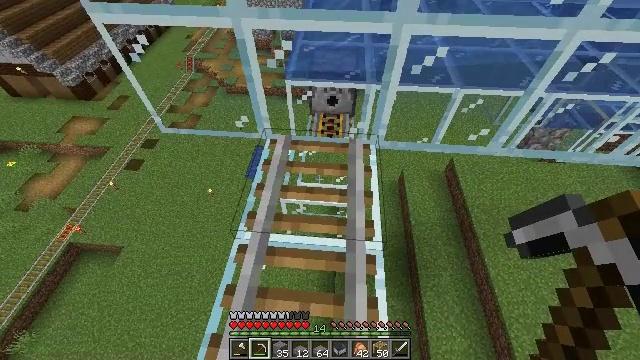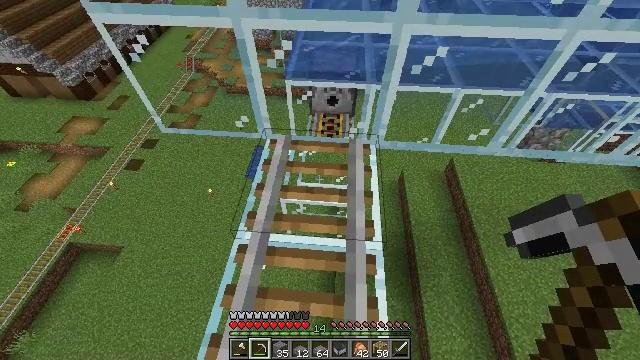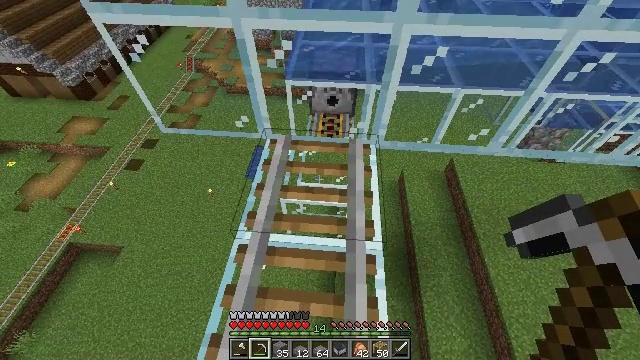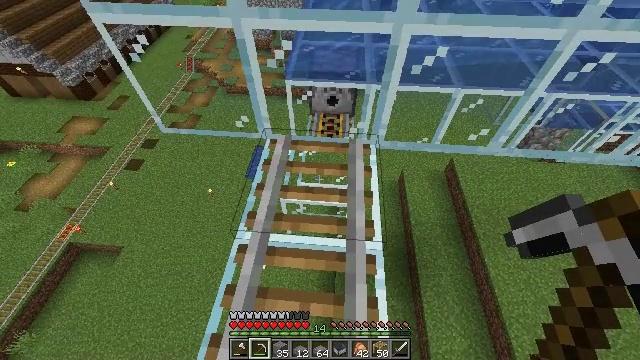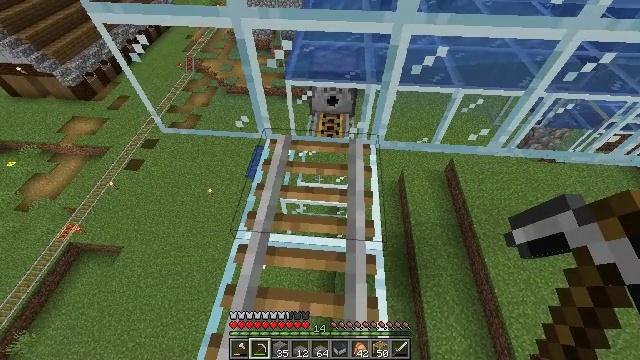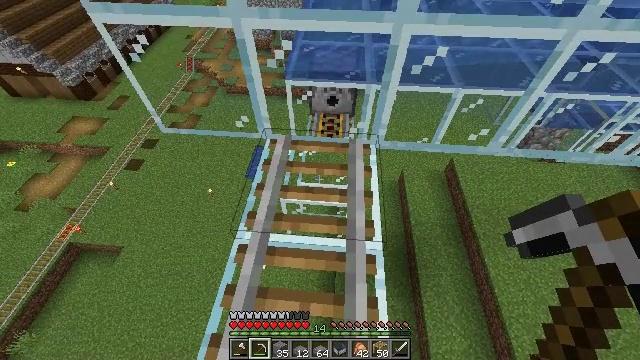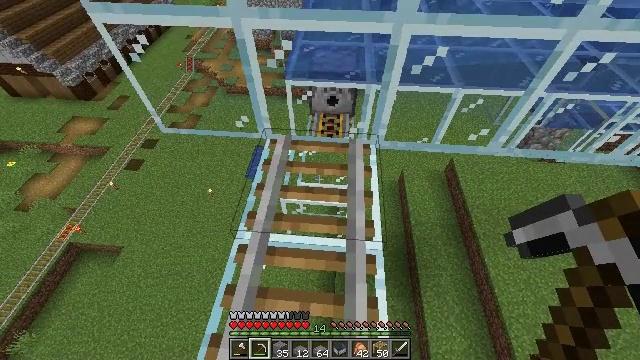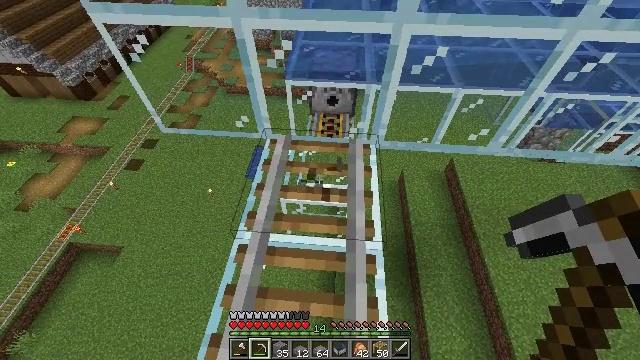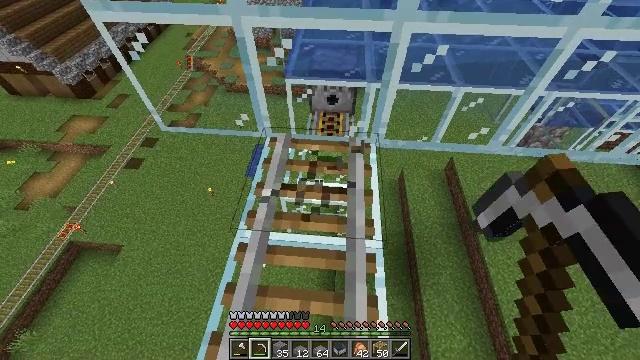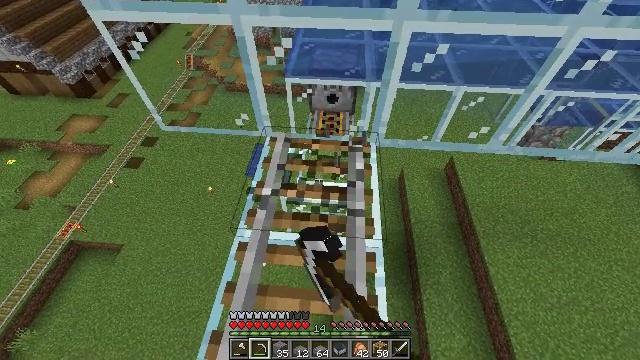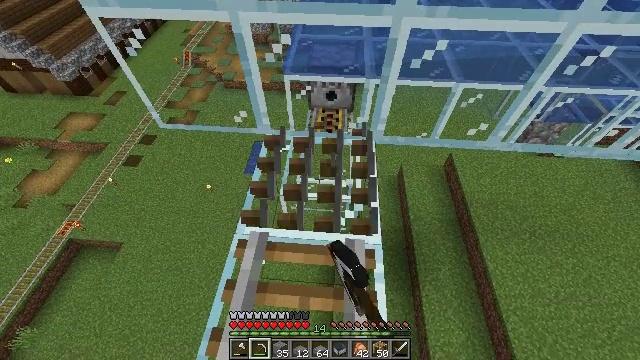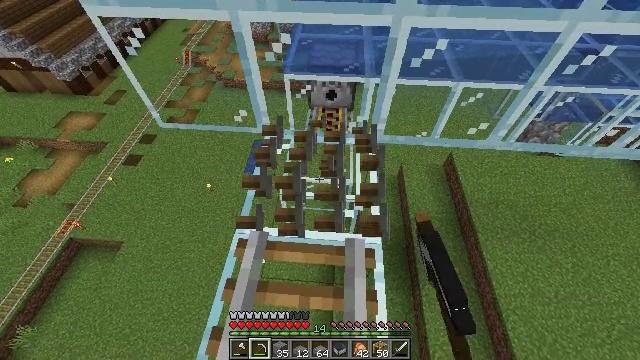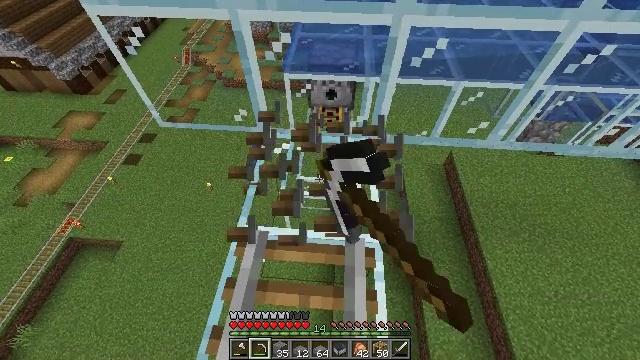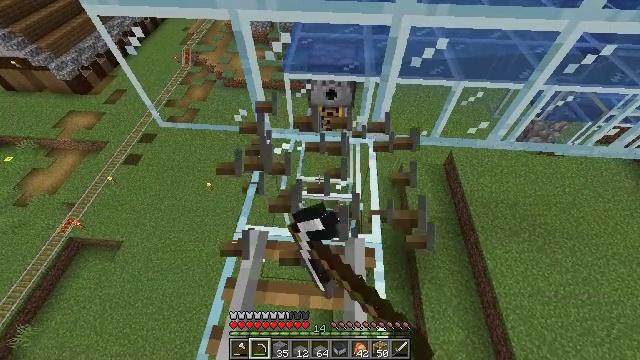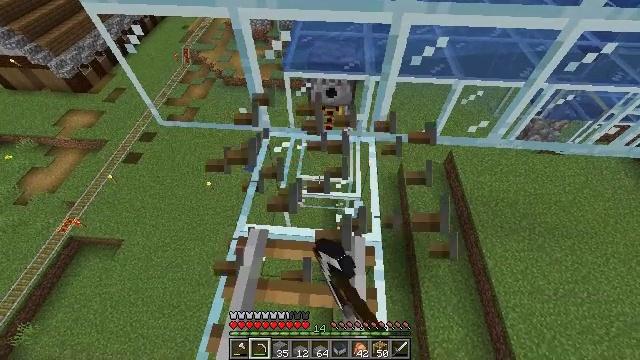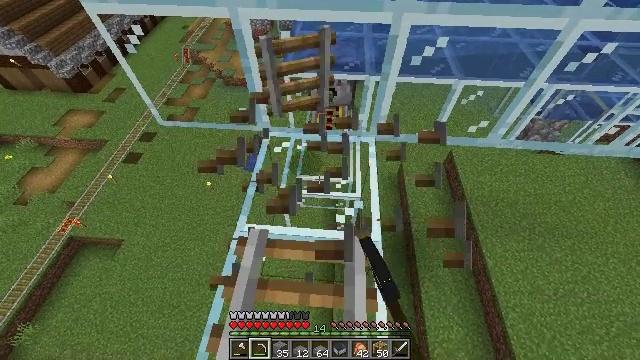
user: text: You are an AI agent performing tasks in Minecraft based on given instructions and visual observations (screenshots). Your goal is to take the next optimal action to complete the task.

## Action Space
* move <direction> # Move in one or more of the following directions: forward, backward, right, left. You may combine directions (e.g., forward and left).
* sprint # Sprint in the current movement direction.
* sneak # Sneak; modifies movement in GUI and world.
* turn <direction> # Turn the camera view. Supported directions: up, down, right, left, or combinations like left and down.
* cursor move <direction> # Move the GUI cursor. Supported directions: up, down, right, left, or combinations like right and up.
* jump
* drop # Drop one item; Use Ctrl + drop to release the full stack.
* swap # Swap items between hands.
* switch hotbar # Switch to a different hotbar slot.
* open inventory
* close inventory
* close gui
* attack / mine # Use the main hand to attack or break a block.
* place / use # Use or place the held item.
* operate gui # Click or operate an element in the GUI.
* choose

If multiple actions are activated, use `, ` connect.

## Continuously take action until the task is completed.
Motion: motion action
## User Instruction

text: Collect rails for building a railway.
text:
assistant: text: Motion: no_op
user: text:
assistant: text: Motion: no_op
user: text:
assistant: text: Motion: no_op
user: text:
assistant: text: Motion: no_op
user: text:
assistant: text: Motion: no_op
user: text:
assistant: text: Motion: no_op
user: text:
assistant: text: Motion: attack / mine
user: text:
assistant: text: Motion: attack / mine
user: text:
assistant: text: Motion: attack / mine
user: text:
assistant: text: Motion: attack / mine
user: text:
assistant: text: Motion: attack / mine
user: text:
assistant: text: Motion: attack / mine
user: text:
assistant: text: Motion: attack / mine
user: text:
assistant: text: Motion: attack / mine
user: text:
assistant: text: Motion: attack / mine
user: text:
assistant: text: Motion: attack / mine